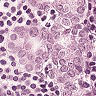
Metastatic tissue present: yes